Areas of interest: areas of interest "Car Dealership"
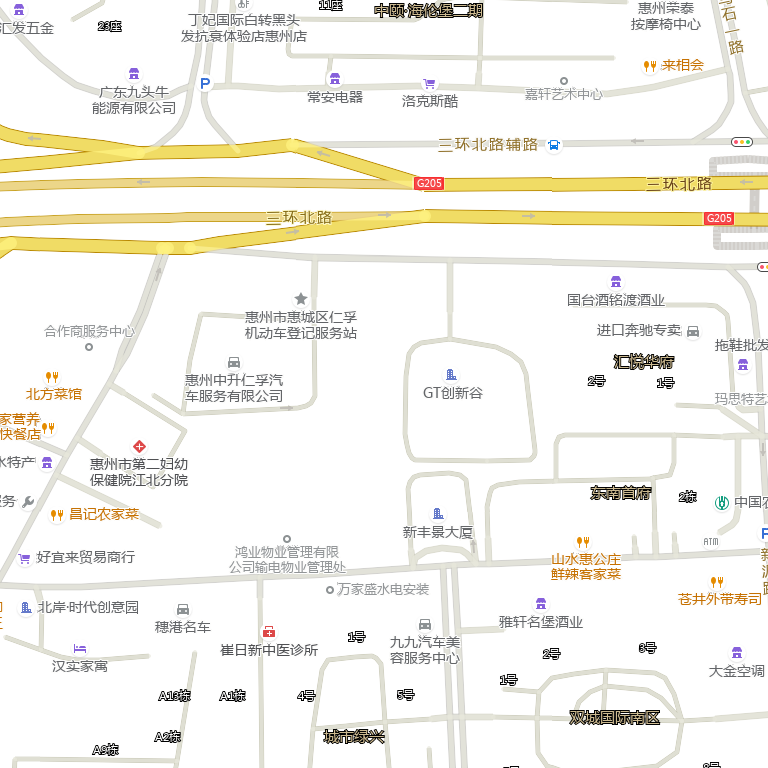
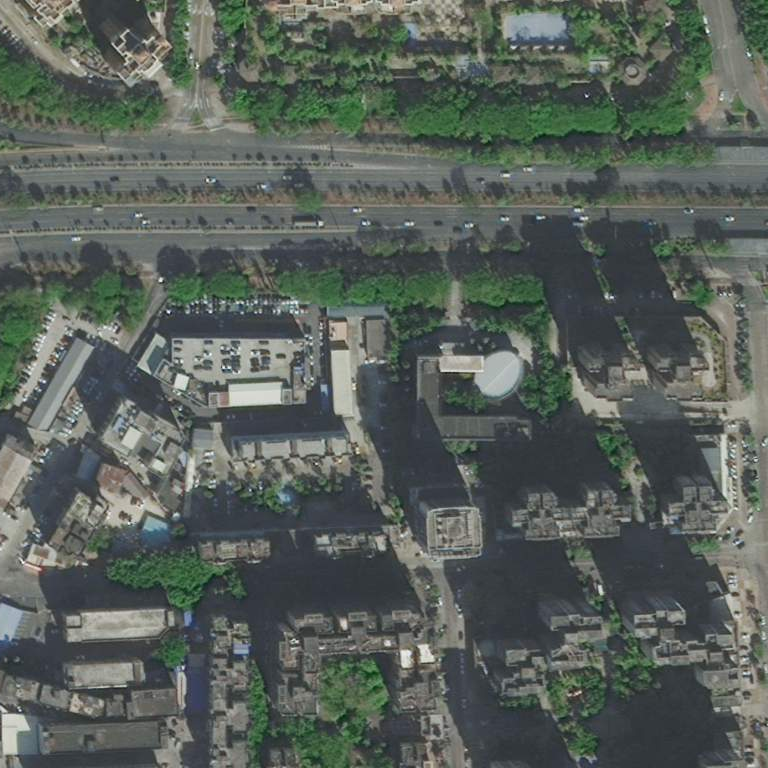